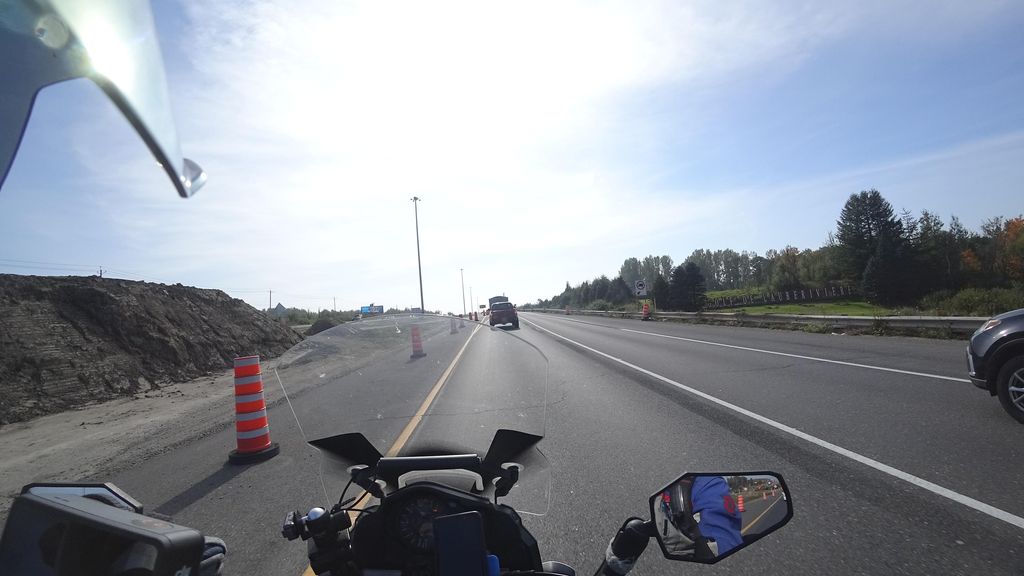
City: quebec_city